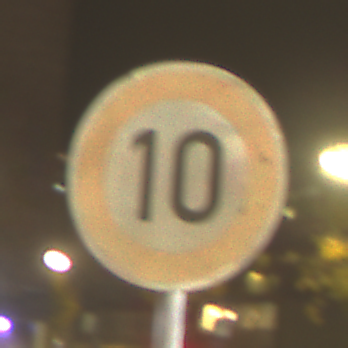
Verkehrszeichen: Geschwindigkeit10
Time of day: Night
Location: Outdoor (Urban)
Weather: Clear
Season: NotSpecified
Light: Artificial